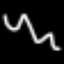
Label: squiggle